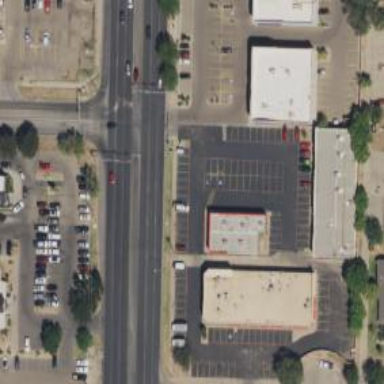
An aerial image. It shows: Parking space is available.